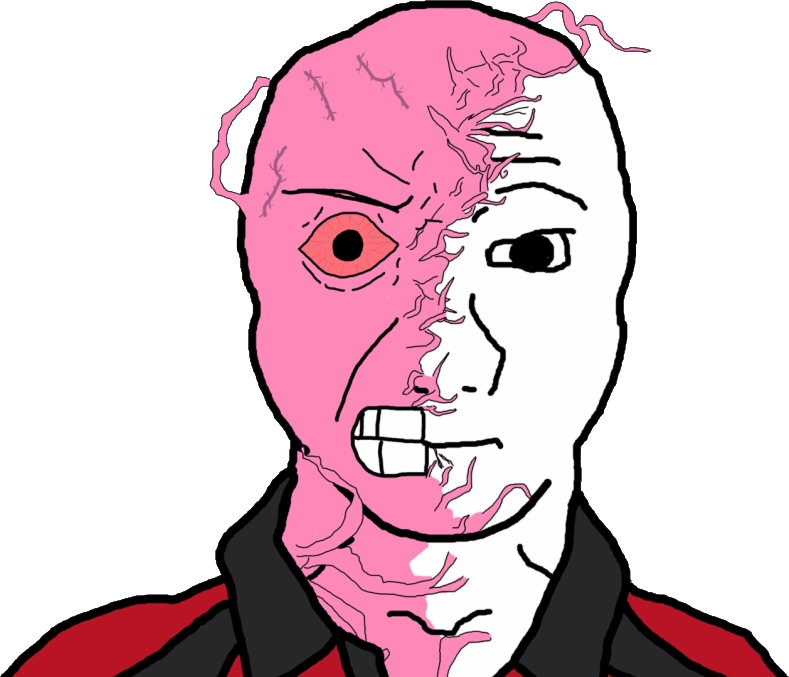
Label: 5_Rage